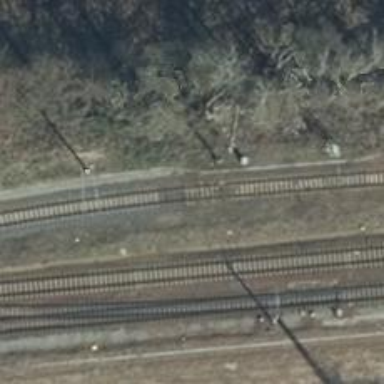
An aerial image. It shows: Electrified rail siding with contact line.